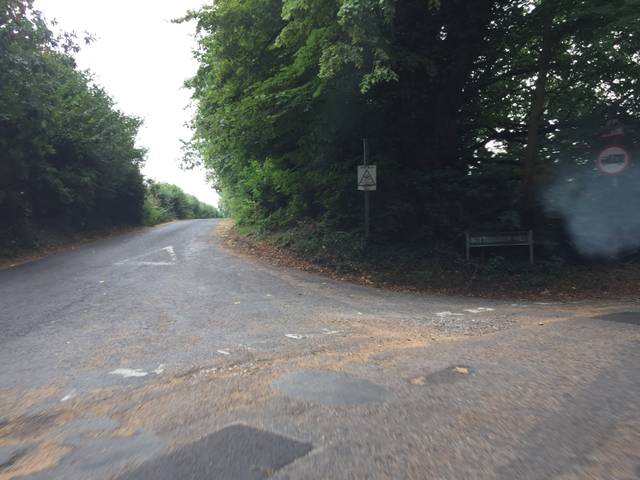
Region: United Kingdom
Coordinates: 51.24, 0.5335